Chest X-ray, PA view. Patient: 46 years old, sex F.
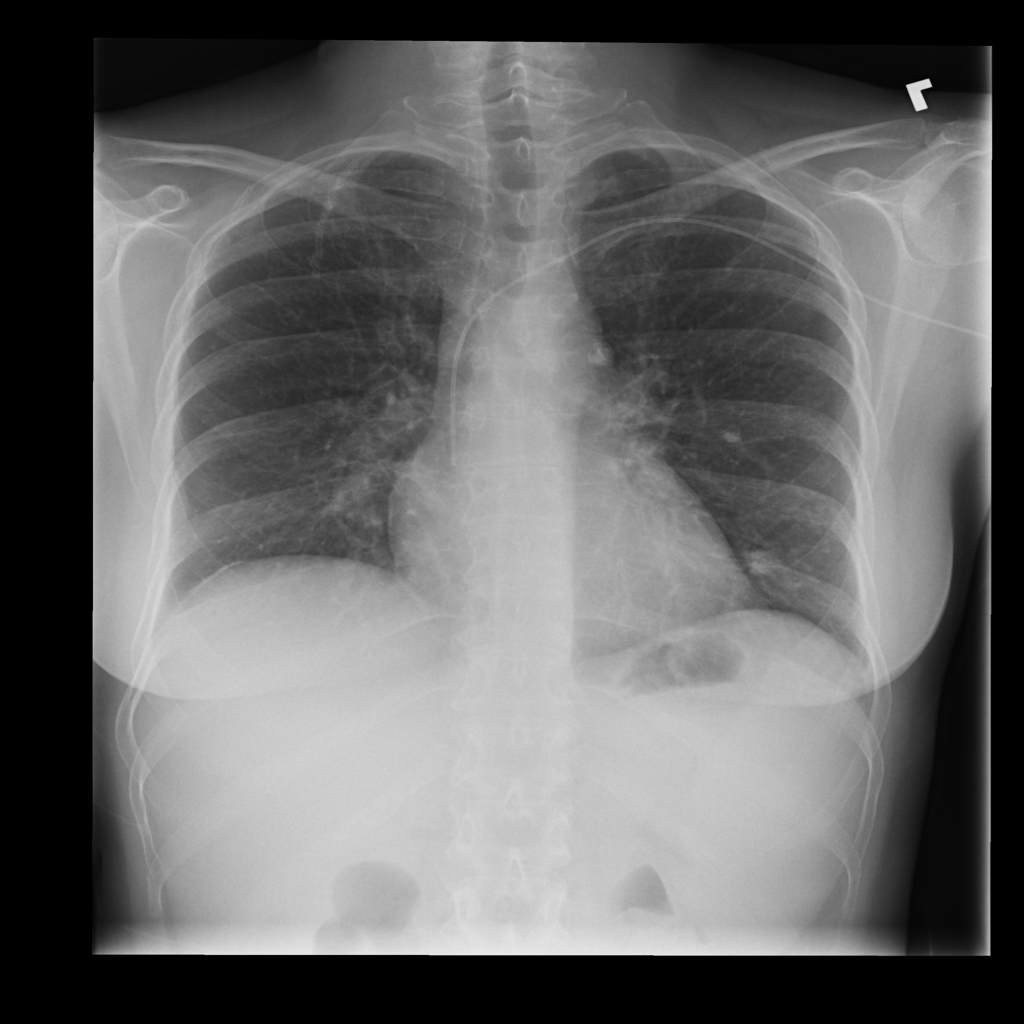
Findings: Fibrosis